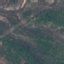
Land use / land cover class: HerbaceousVegetation